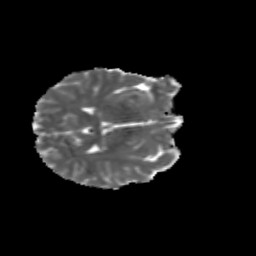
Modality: MD
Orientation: axial
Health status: ill
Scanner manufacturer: siemens
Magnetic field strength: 3 T
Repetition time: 13.7 s
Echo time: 0.098 s